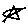
Label: star